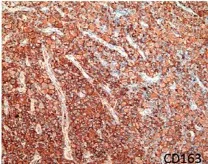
The hematoxylin-eosin (H&E) and immunohistochemical pictures of the tumor. (D) Immunohistochemical staining for CD163.
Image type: pathology (immunostaining)